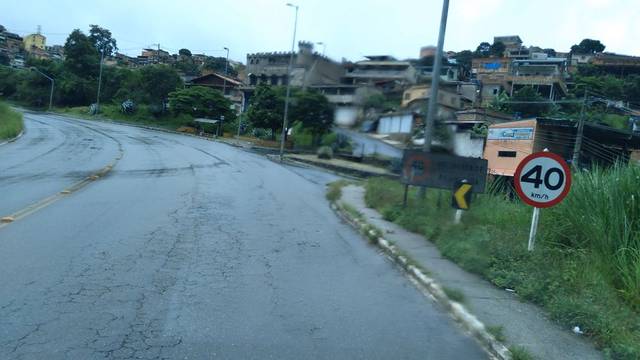
Region: Brazil
Coordinates: -19.869, -43.893